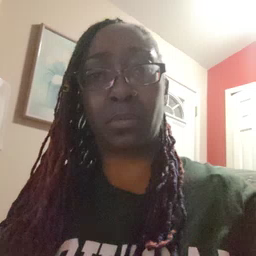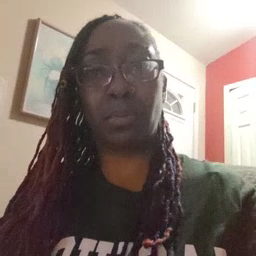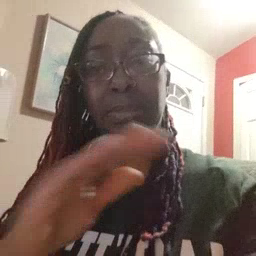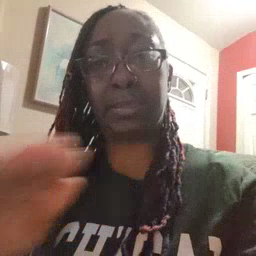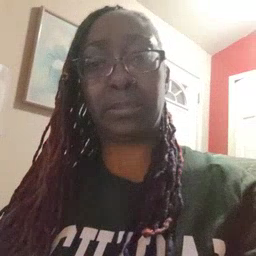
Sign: clean